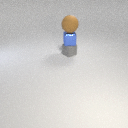
small gray rubber cube below small blue metal cube